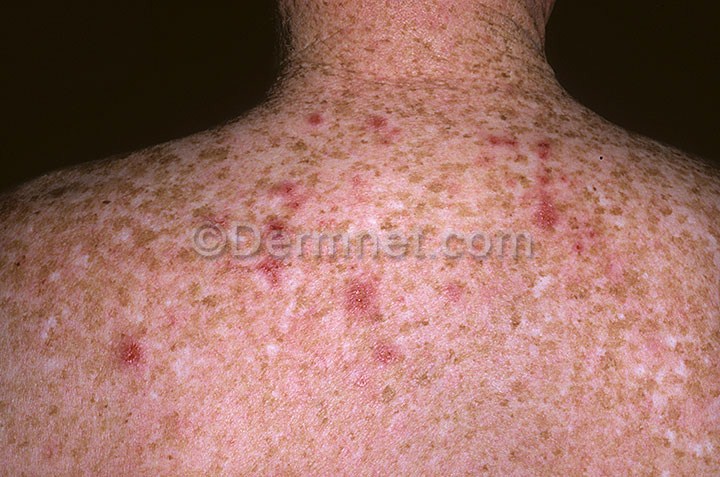
Disease: Eczema Photos